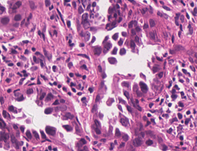
Tumor epithelial tissue: yes
Tumor-associated stroma tissue: yes
Normal tissue: no